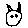
Label: cat